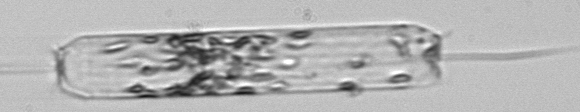
Label: Ditylum_brightwellii